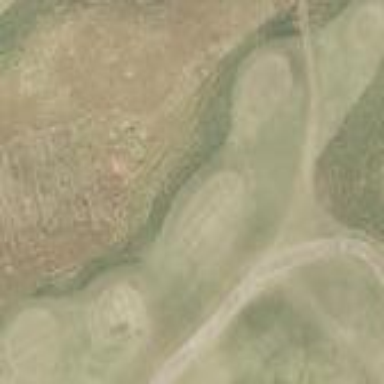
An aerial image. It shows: Golf tee on grassy land.